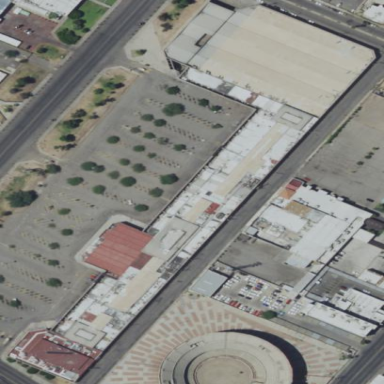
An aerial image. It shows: Mall building.